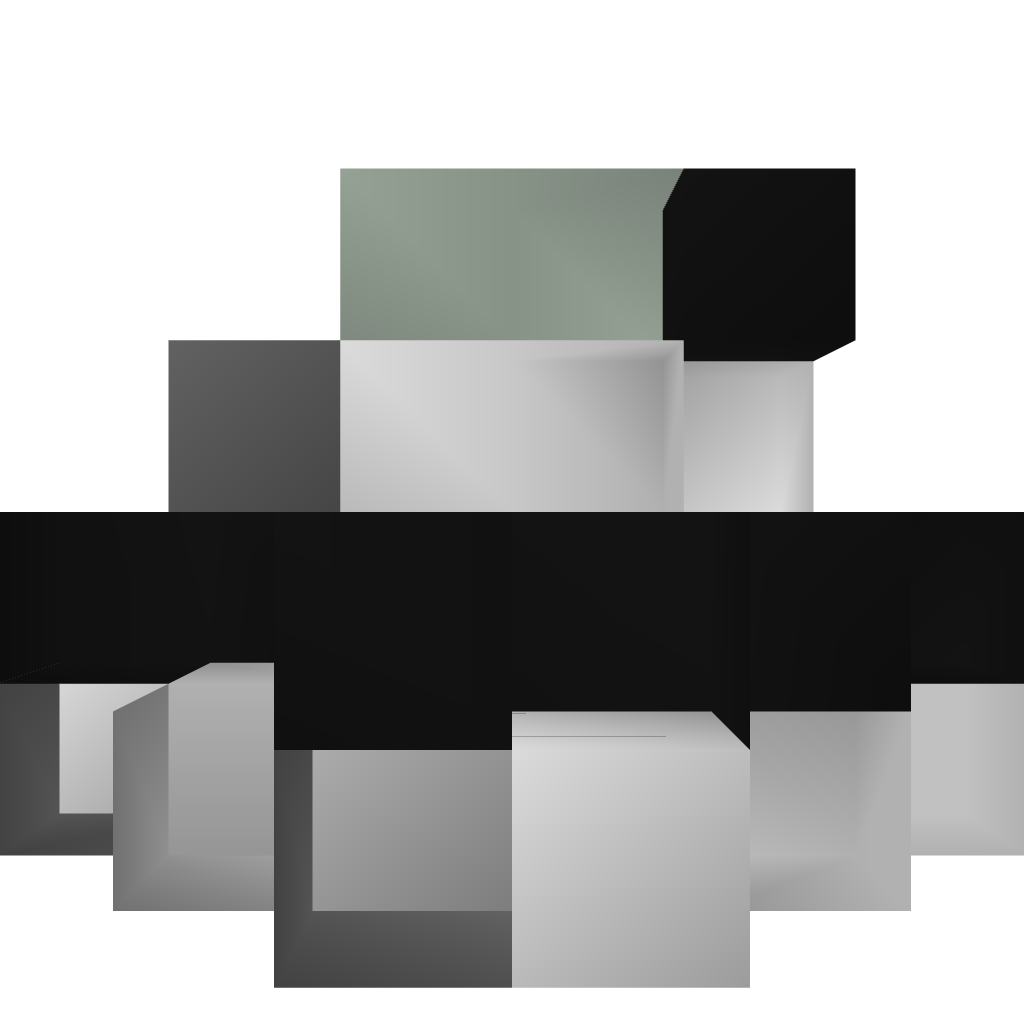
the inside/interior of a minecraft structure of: Compact Angle Cannon